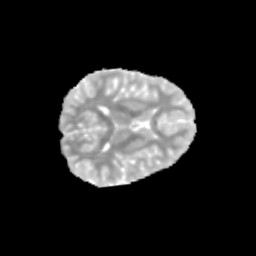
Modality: MD
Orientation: axial
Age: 12
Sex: female
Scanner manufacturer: siemens
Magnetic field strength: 3 T
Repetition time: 3.8 s
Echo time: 0.07 s